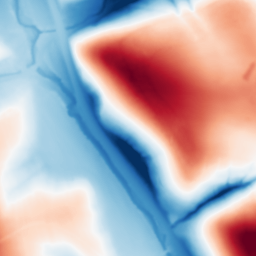
Category: multiscale
Decomposition family: dog
Decomposition parameters: sigma_low: 1
sigma_high: 50
Upsampling method: bicubic
Upsampling parameters: scale: 8
Upsampling scale: 8